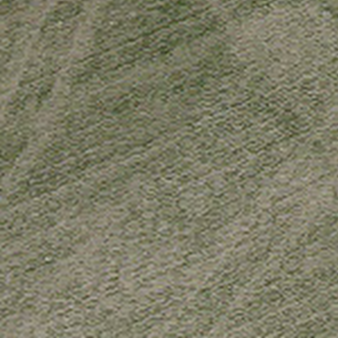
Label: other